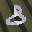
Label: 8